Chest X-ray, PA view. Patient: 56 years old, sex M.
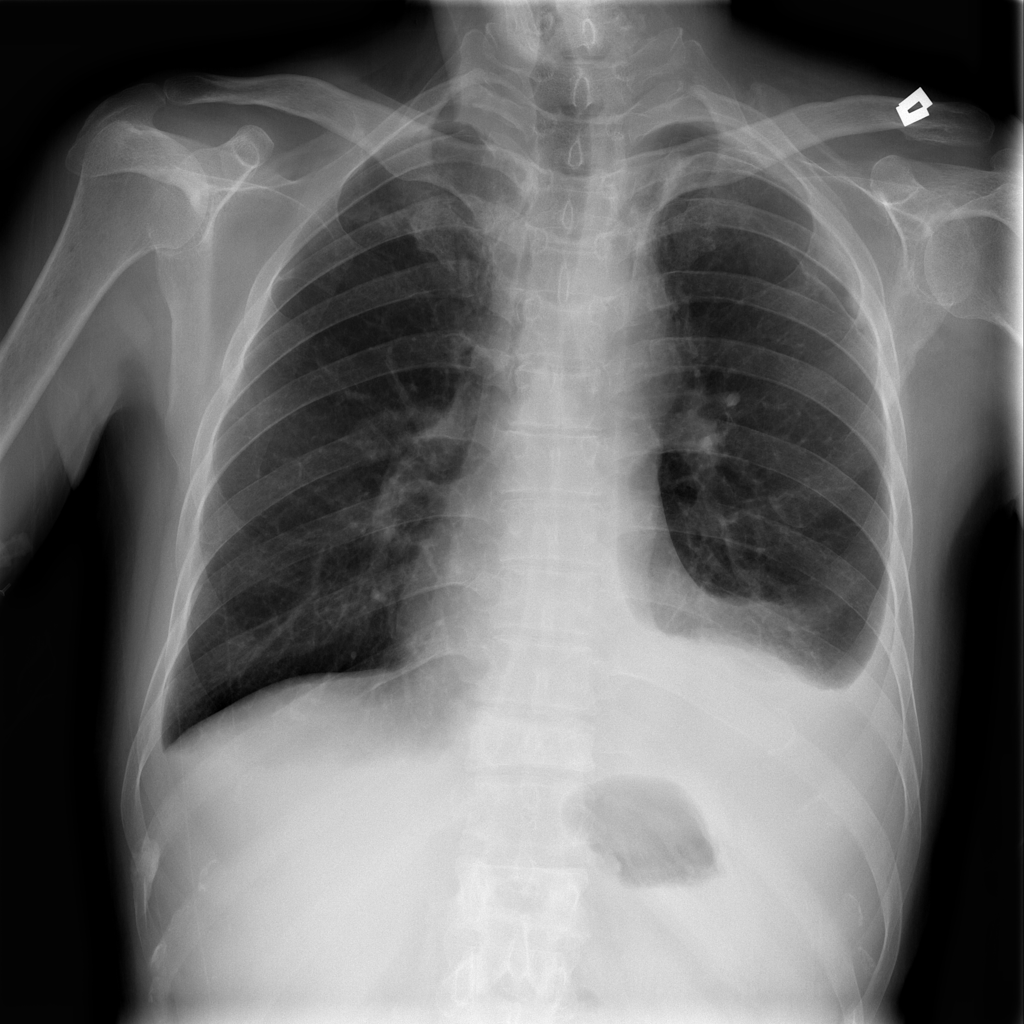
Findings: Effusion, Mass, Pneumothorax